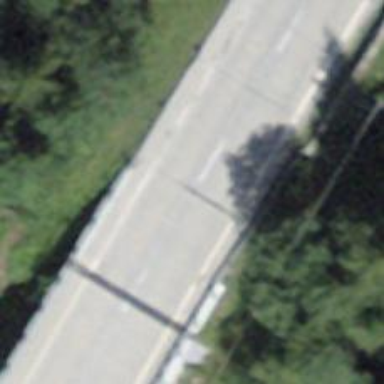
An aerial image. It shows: Secondary road on asphalt bridge.